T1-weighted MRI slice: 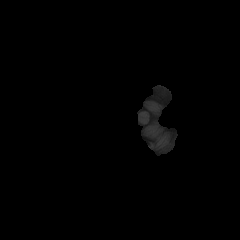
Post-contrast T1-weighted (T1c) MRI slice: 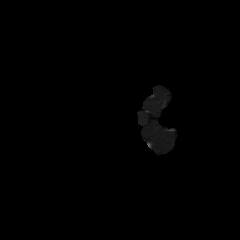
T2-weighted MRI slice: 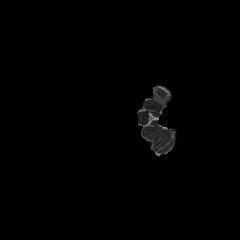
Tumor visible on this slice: no